Interaction volume radius: 5 \u00c5
Interaction volume height: 10 \u00c5
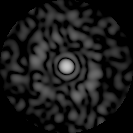
Disorder parameter: 0.7945